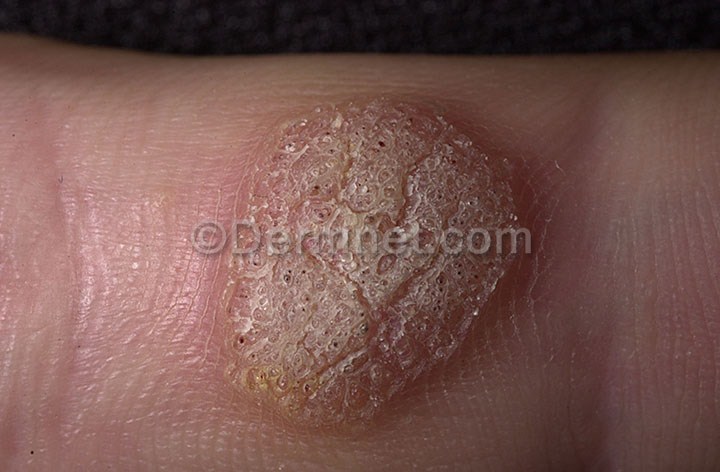
Disease: Warts Molluscum and other Viral Infections